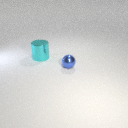
large cyan metal cylinder to the left of small blue metal sphere